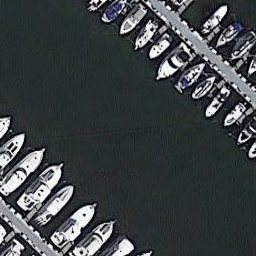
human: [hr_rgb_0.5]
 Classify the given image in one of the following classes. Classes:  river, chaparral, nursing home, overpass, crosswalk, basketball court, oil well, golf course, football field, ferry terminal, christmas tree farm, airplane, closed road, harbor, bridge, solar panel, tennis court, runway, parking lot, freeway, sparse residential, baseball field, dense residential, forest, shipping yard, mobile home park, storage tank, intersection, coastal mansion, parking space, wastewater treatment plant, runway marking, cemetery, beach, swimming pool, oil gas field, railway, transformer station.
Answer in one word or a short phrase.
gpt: harbor